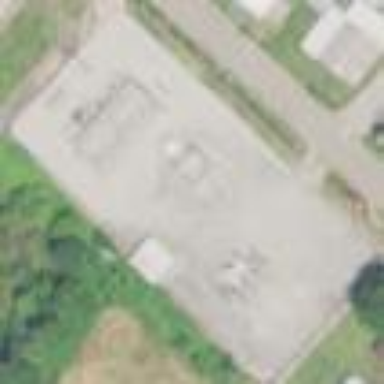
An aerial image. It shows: Power substation.